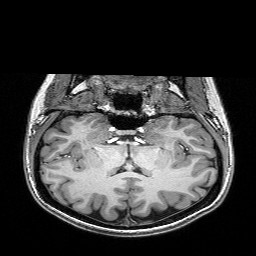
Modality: T1w
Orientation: sagittal
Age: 22
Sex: female
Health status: healthy
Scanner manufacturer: siemens
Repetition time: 2.53 s
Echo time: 0.00332 s